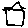
Label: house